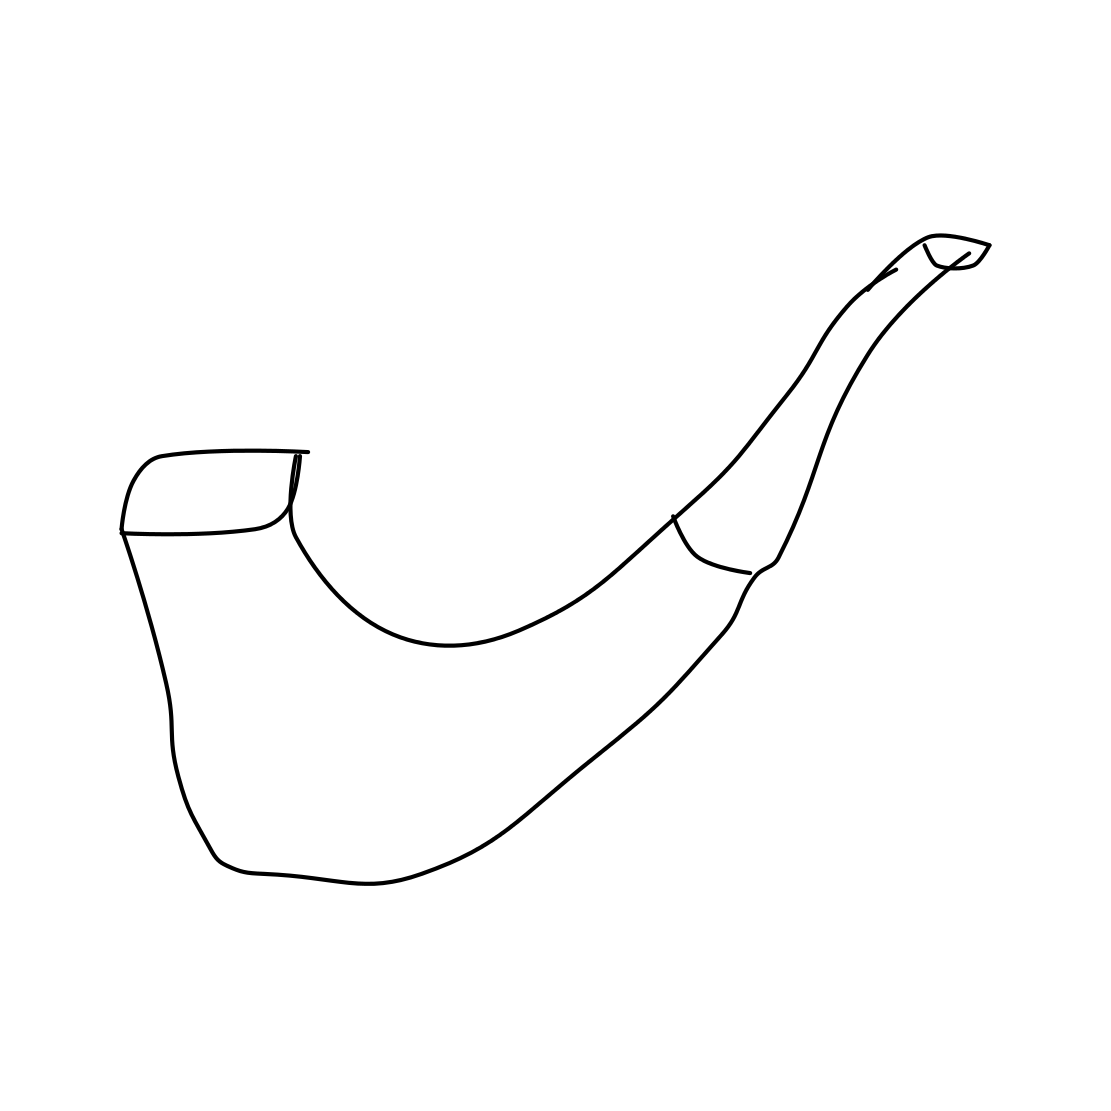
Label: pipe (for smoking)